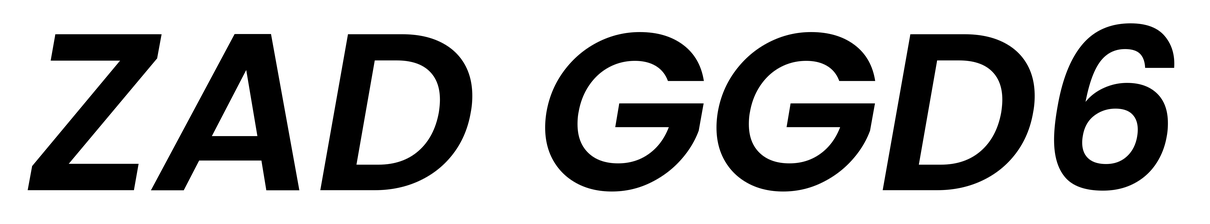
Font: Poppins-SemiBoldItalic